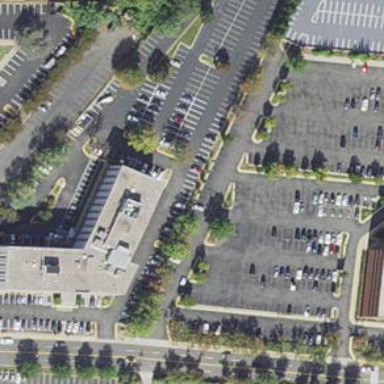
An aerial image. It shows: Office building.